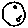
Label: moon